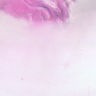
Metastatic tissue present: no